Field crop: maize
Growth stage: 2
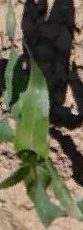
Species: maize